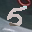
Label: 5